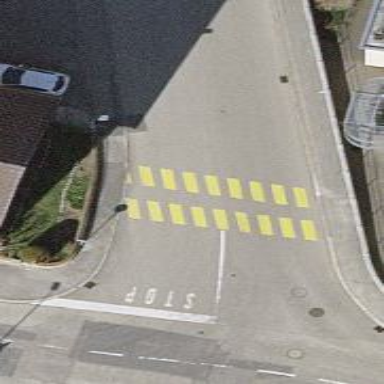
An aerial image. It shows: Uncontrolled road crossing.